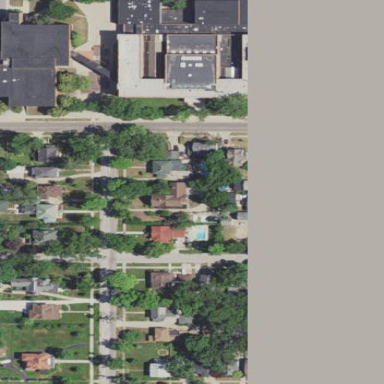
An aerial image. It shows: Sidewalk.